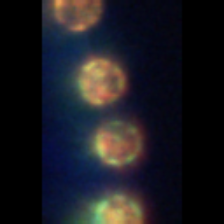
Taxon: Stephanopyxis
Group: Diatoms